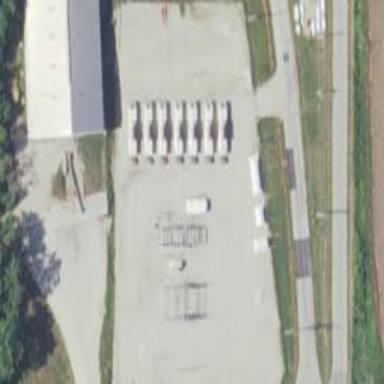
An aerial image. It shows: Generator is pictured.